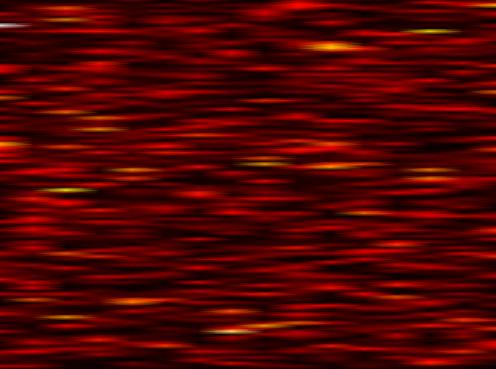
Label: WOLA